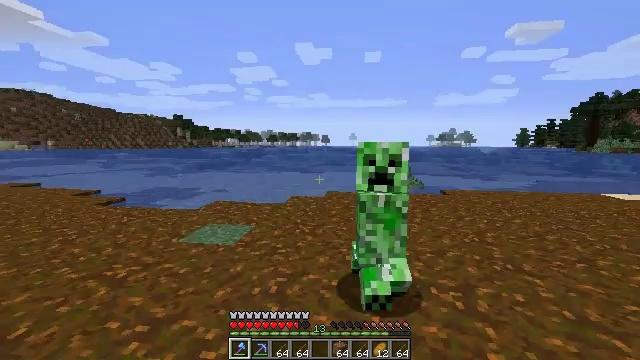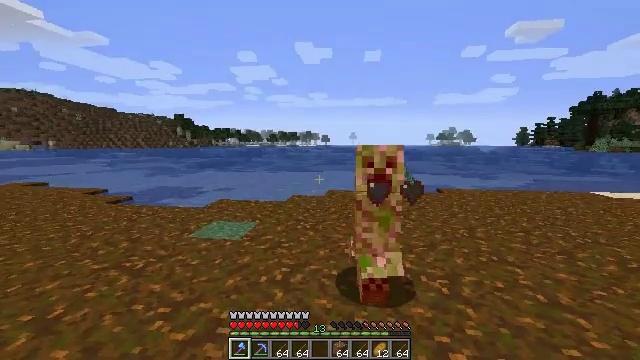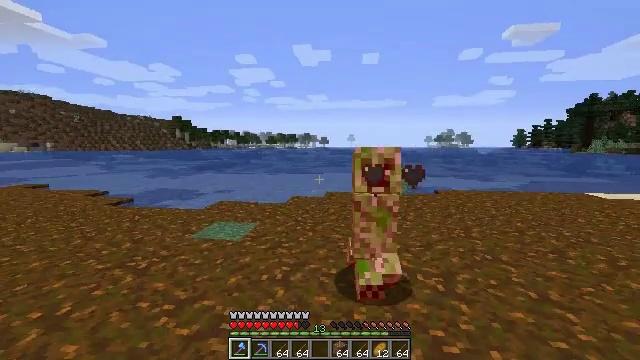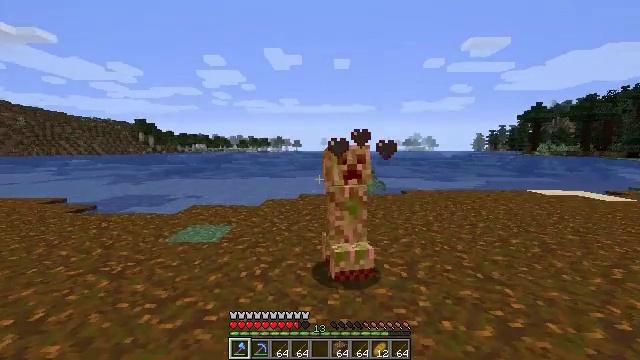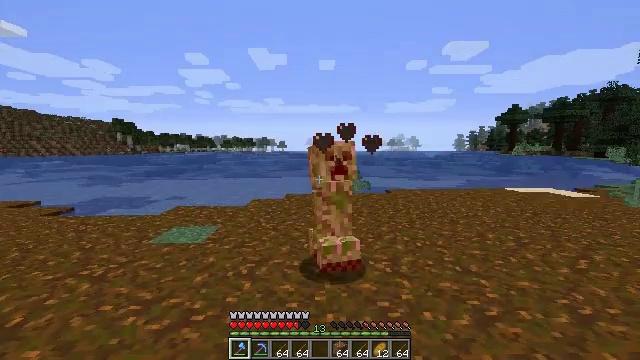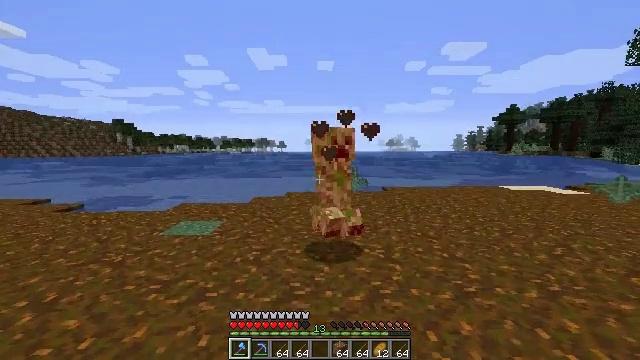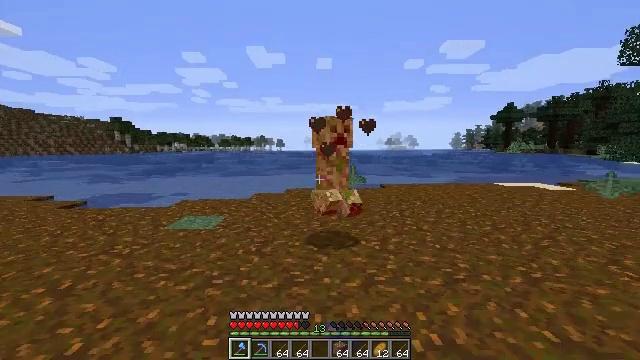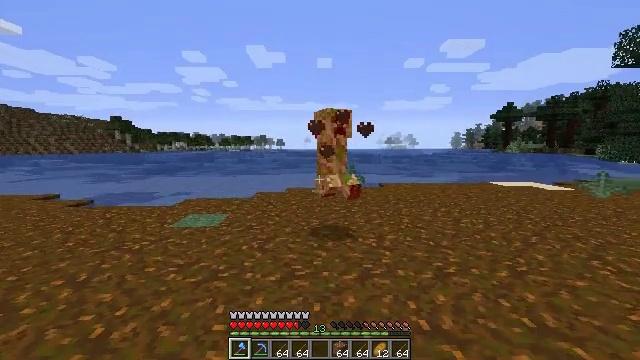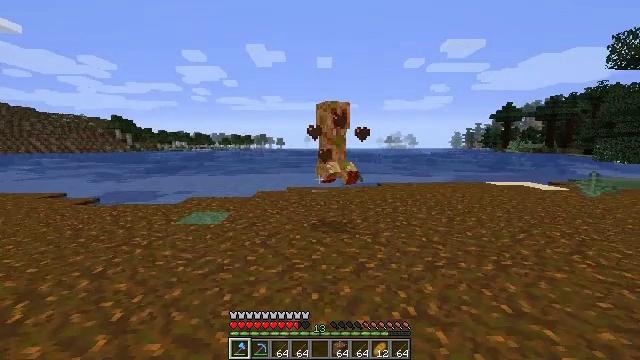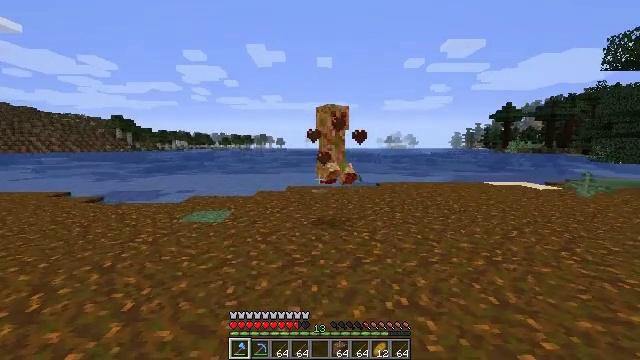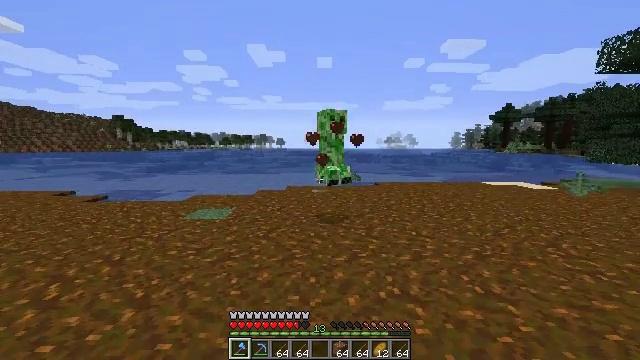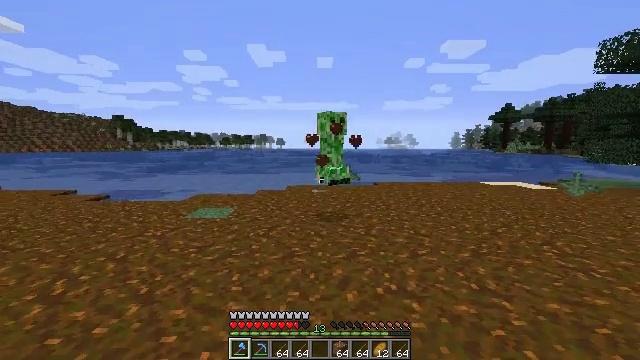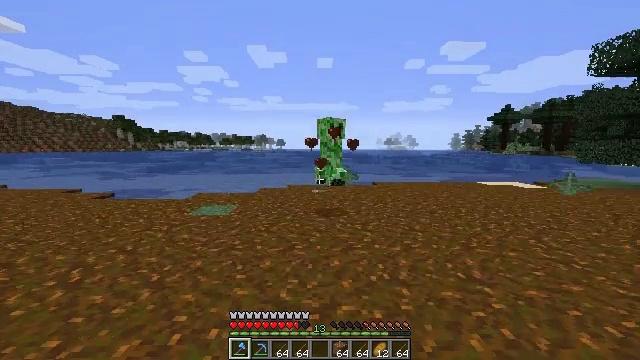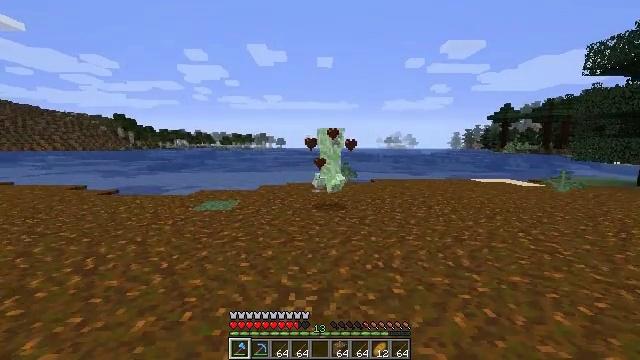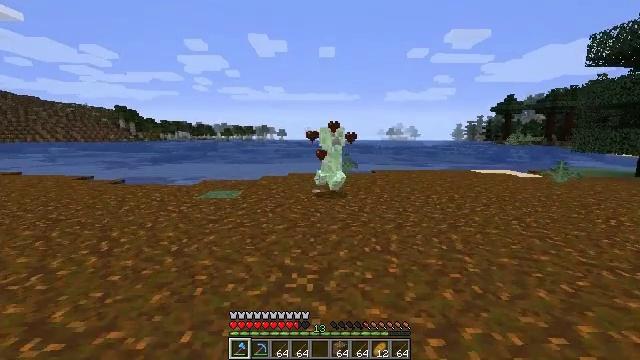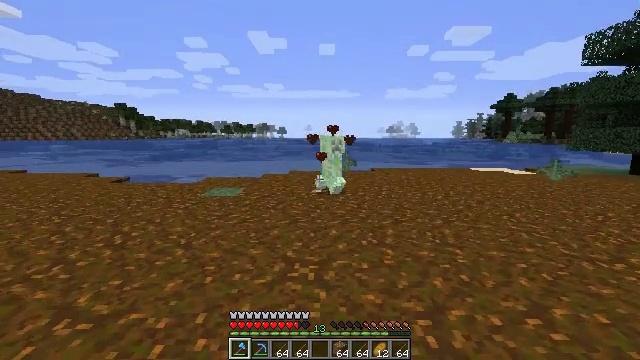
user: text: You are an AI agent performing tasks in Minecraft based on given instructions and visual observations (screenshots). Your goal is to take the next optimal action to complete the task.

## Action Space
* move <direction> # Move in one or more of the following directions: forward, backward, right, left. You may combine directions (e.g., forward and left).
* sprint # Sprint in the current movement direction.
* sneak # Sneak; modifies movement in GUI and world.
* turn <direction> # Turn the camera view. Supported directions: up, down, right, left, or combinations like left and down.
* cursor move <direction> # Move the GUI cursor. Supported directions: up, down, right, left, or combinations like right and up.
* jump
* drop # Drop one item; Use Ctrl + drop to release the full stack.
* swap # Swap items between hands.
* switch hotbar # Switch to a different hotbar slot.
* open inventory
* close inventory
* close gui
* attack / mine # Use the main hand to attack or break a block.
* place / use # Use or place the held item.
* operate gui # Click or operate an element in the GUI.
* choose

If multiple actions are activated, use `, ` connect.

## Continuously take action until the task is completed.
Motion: motion action
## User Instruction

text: Combat the creeper.
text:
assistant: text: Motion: move back, attack / mine
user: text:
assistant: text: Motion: move back, attack / mine
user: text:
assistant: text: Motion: move back, turn right
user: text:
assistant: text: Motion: move back, turn right
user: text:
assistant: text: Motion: move back, attack / mine
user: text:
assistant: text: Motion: move back, attack / mine
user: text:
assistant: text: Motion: move back, attack / mine
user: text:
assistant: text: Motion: move back, attack / mine
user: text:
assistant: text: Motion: move back
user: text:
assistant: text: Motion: move back
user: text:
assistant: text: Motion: move back
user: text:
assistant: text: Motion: move back
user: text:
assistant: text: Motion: move back
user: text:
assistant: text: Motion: move back, turn down
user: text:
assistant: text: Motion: move back
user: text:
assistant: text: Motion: move back
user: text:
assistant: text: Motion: move back
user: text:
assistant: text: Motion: move back
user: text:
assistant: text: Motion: move back
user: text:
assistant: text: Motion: move back
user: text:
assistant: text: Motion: move back
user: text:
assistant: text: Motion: move back
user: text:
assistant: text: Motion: move back
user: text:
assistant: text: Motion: move back
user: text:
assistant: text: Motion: move back, turn left
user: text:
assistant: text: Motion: move back
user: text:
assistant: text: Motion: move back
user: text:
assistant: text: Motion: move back
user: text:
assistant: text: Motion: move back
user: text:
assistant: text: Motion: no_op